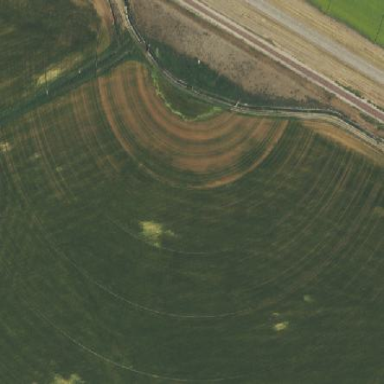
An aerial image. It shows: Farmland with pivot irrigation system.